Field crop: maize
Growth stage: 2
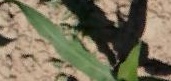
Species: maize